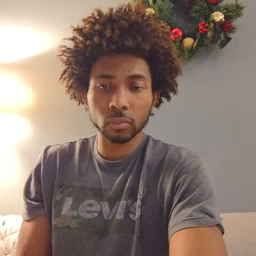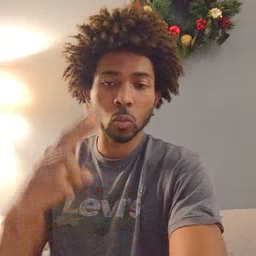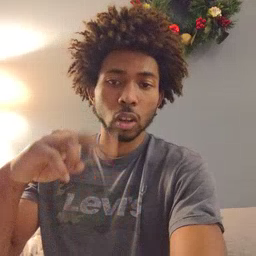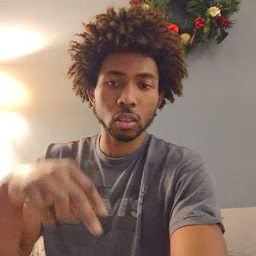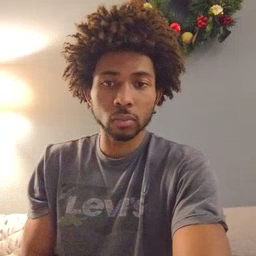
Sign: read